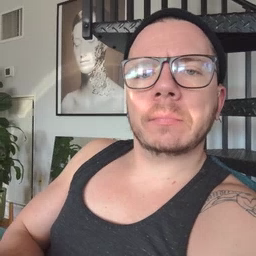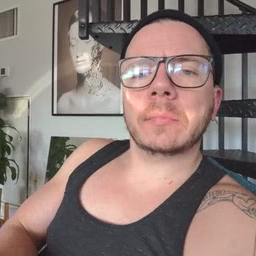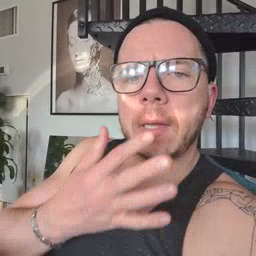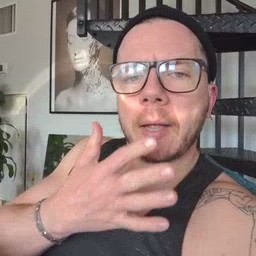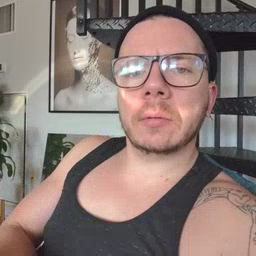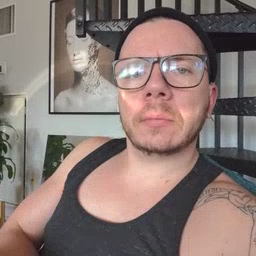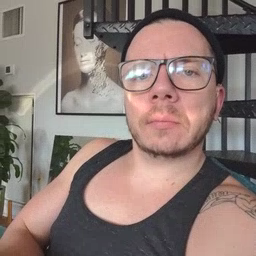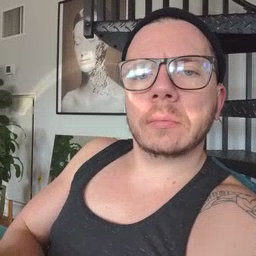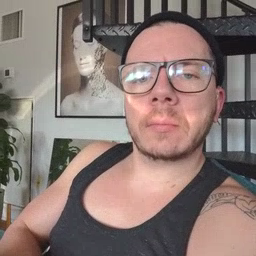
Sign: snack